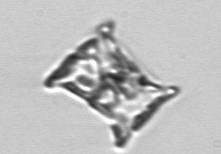
Label: Eucampia